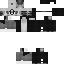
A female skeleton skin with dark skin, wearing blonde bald dressed in a black robe top and black pants, featuring a closed mouth.